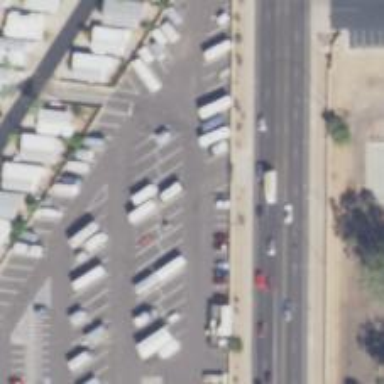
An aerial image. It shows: RV storage facility.